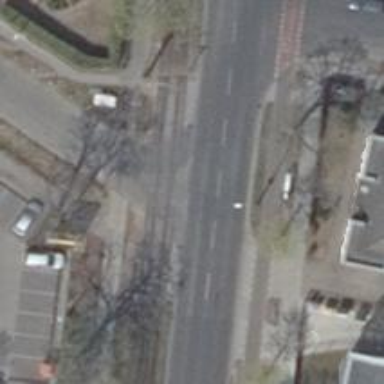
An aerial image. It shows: Tram level crossing on railway.